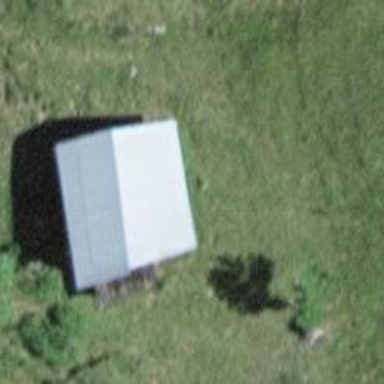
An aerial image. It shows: Barn.